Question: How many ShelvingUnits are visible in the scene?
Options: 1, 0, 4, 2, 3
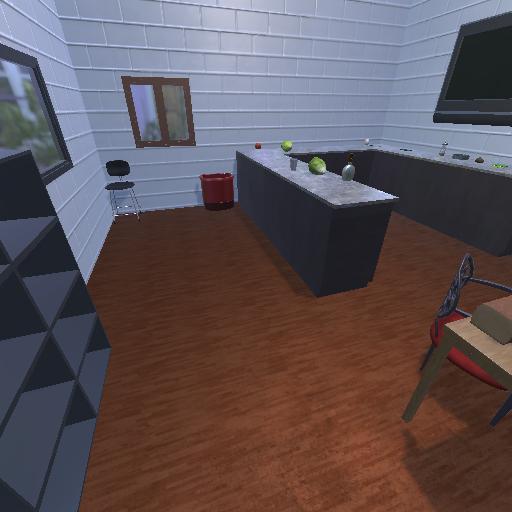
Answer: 1